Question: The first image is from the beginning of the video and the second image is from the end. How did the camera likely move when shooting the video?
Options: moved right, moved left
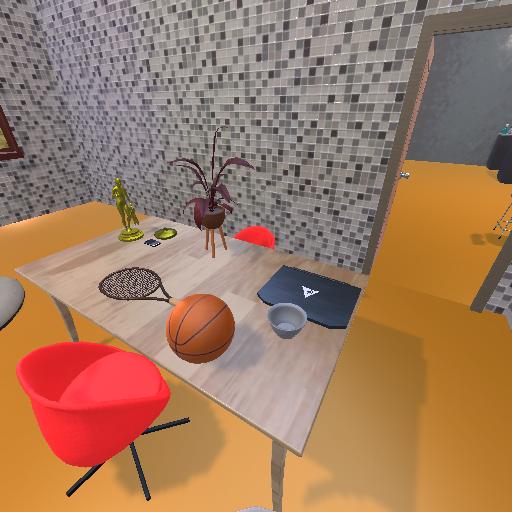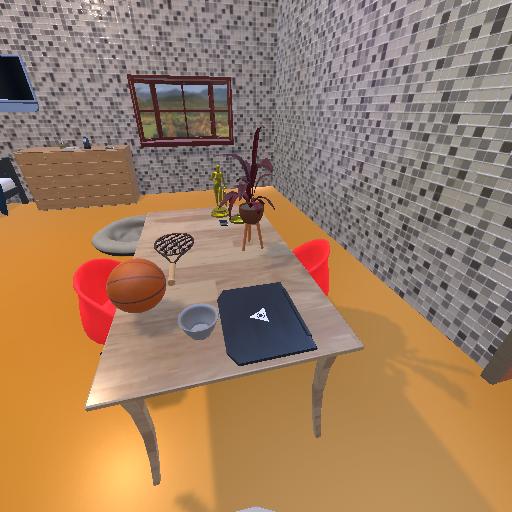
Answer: moved right